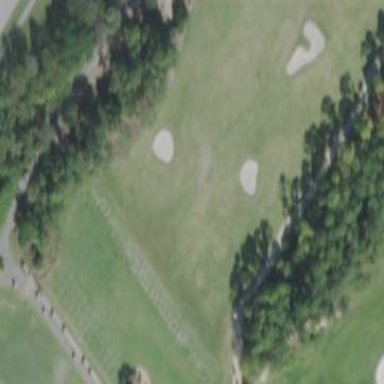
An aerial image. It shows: Grass area designated as golf tee.